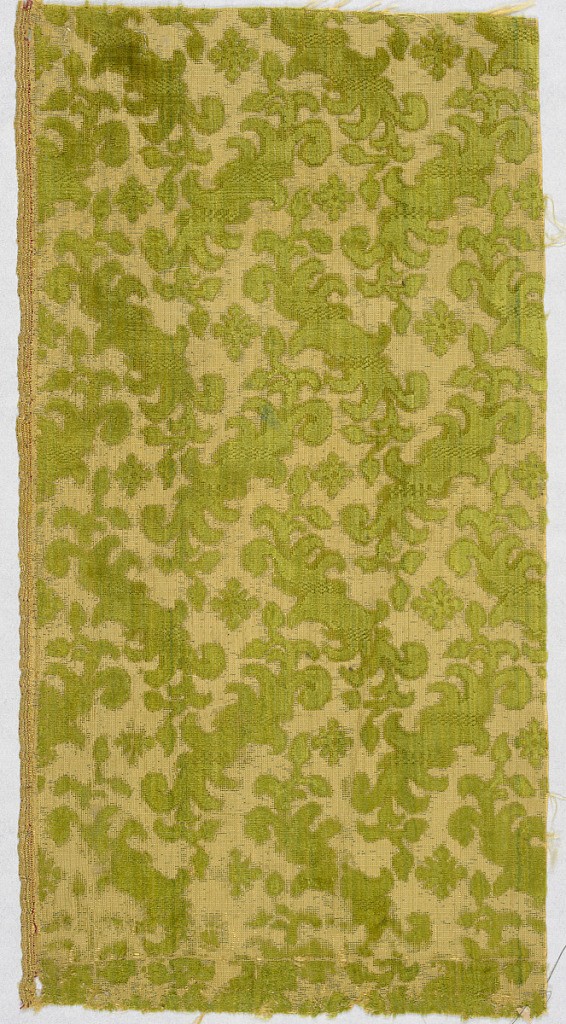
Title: Fragment
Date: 16th–17th century
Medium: silk Technique: cut and uncut supplementary warp pile (velvet) in a plain weave foundation
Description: Yellow-green cut and uncut velvet in stylized foliage and flower pattern against a dark yellow ground.